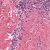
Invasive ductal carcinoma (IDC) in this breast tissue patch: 0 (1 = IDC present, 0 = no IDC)